Question: Before you say, yeah this question can be duplicate;
<URL>
<URL>
<URL>
<URL>
But there is no solution both freeze pane Horizontal and Vertical.
I have a 'Gridview' like this.

Here is my 'Gridview' code; (Sorry for long code)
'''
<asp:GridView ID="GridView1" runat="server" AutoGenerateColumns="False"
DataSourceID="SqlDataSource1" DataKeyNames ="HESAP_NO,DOVIZ_KOD"
Font-Names="Verdana" Font-Size="Small" AllowSorting="True"
onrowdatabound="GridView1_RowDataBound"
onrowupdating="GridView1_RowUpdating" onrowcommand="GridView1_RowCommand"
PageSize="2" BackColor="White" BorderColor="#999999" BorderStyle="Solid"
BorderWidth="1px" CellPadding="3" ForeColor="Black" GridLines="Vertical" >
<Columns>
<asp:ButtonField ButtonType="Image" ImageUrl="~/images/InsertButton.gif"
CommandName="Insert" />
<asp:ButtonField ButtonType="Image" ImageUrl="~/images/SelectButton.gif"
CommandName="Select" />
<asp:CommandField ShowEditButton="True" ButtonType="Image"
EditImageUrl="~/images/EditButton.gif" cancelimageurl="~/images/CancelButton.gif"
updateimageurl="~/images/UpdateButton.gif" ItemStyle-Wrap="False" >
<ItemStyle Wrap="False"></ItemStyle>
</asp:CommandField>
<asp:TemplateField HeaderText="HESAP" SortExpression="HESAP_NO">
<ItemTemplate>
<asp:Label ID="Label1" runat="server" Text='<%# Bind("HESAP_NO") %>'></asp:Label>
</ItemTemplate>
</asp:TemplateField>
<asp:TemplateField HeaderText="MUSTERI" SortExpression="MUS_K_ISIM">
<ItemTemplate>
<asp:Label ID="Label2" runat="server" Text='<%# Bind("MUS_K_ISIM") %>'></asp:Label>
<asp:SqlDataSource ID="SqlDataSource4" runat="server"
ConnectionString="<%$ ConnectionStrings:SqlServerCstr %>"
InsertCommand="INSERT INTO MEMO
VALUES(@M_HESAP_NO, @S_TARIH, @S_TUTAR, @DOV_KOD, @G_NOT, @G_KISI, 4,
@login, GETDATE())"
SelectCommand="SELECT * FROM MEMO A, P_SONUC B, P_KUR C
WHERE A.S_SONUC = B.SONUC_KOD
AND A.S_KUR = C.DOV_KOD
AND B.LANG = 1
AND ([M_HESAP_NO] = @M_HESAP_NO)"
UpdateCommand="UPDATE MEMO
SET S_SONUC = @SONUC_KOD
WHERE NOT_ID = @NOT_ID"
>
<SelectParameters>
<asp:QueryStringParameter Name="M_HESAP_NO" QueryStringField="T_HESAP_NO"
Type="Int32" />
</SelectParameters>
<InsertParameters>
<asp:ControlParameter Name="M_HESAP_NO" ControlID="Label1" PropertyName="Text" />
<asp:Parameter Name="S_TARIH" Type="DateTime"/>
<asp:Parameter Name="S_TUTAR" />
<asp:Parameter Name="DOV_KOD" />
<asp:Parameter Name="G_NOT" />
<asp:Parameter Name="G_KISI" />
<asp:SessionParameter Name="login" SessionField="login" />
</InsertParameters>
<UpdateParameters>
<asp:Parameter Name="NOT_ID" />
<asp:Parameter Name="SONUC_KOD" />
</UpdateParameters>
</asp:SqlDataSource>
<asp:GridView ID="ChildGridView1" runat="server" DataKeyNames="NOT_ID" Visible="False"
DataSourceID="SqlDataSource4" AutoGenerateColumns="False" >
<Columns>
<asp:CommandField ShowEditButton="True"/>
<asp:TemplateField HeaderText="Not No">
<ItemTemplate>
<asp:Label ID="LabelNotID" runat="server" Text='<%# Eval("NOT_ID") %>'></asp:Label>
</ItemTemplate>
</asp:TemplateField>
<asp:TemplateField HeaderText="Gorusulen">
<ItemTemplate>
<asp:Label ID="LabelGorKisi" runat="server" Text='<%# Eval("G_KISI") %>'></asp:Label>
</ItemTemplate>
</asp:TemplateField>
<asp:TemplateField HeaderText="Gorusen">
<ItemTemplate>
<asp:Label ID="LabelGrKisi" runat="server" Text='<%# Eval("OPERATOR") %>'></asp:Label>
</ItemTemplate>
</asp:TemplateField>
<asp:TemplateField HeaderText="Soz. Tarih">
<ItemTemplate>
<asp:Label ID="LabelSozTarih" runat="server" Text='<%# Eval("S_TARIH","{0:d}") %>'></asp:Label>
</ItemTemplate>
</asp:TemplateField>
<asp:TemplateField HeaderText="Soz. Tutar">
<ItemTemplate>
<asp:Label ID="LabelSozTutar" runat="server" Text='<%# Eval("S_TUTAR","{0:n2}") %>'></asp:Label>
</ItemTemplate>
</asp:TemplateField>
<asp:TemplateField HeaderText="Kur">
<ItemTemplate>
<asp:Label ID="LabelKur" runat="server" Text='<%# Eval("DOV_CINS") %>'></asp:Label>
</ItemTemplate>
</asp:TemplateField>
<asp:TemplateField HeaderText = "Gor. Tarih">
<ItemTemplate>
<asp:Label ID="LabelGorTarih" runat="server" Text='<%# Eval("A_TARIH","{0:dd/MM/yyyy HH:mm}") %>'></asp:Label>
</ItemTemplate>
</asp:TemplateField>
<asp:TemplateField HeaderText = "Soz Durum">
<ItemTemplate>
<asp:Label ID="LabelSozDurum" runat="server" Text='<%# Eval("SONUC_ACK") %>'></asp:Label>
</ItemTemplate>
<EditItemTemplate>
<asp:SqlDataSource ID="SqlDataSource7" runat="server"
ConnectionString="<%$ ConnectionStrings:SqlServerCstr %>"
SelectCommand="SELECT SONUC_KOD, SONUC_ACK FROM P_SONUC WHERE (SONUC_KOD > 3 AND LANG = 1) OR (SONUC_KOD < 0 AND LANG = 1)" >
</asp:SqlDataSource>
<asp:DropDownList id="lstSONUC" runat="server" AppendDataBoundItems="false"
DataSourceID="SqlDataSource7"
DataTextField="SONUC_ACK" DataValueField="SONUC_KOD"
SelectedValue='<%# BIND("SONUC_KOD") %>'>
</asp:DropDownList>
</EditItemTemplate>
</asp:TemplateField>
<asp:TemplateField HeaderText="Not">
<ItemTemplate>
<asp:TextBox ID="TxtNot" runat="server" Text='<%# Eval("G_NOT") %>' Height="35" TextMode="MultiLine" ReadOnly="True">
</asp:TextBox>
</ItemTemplate>
</asp:TemplateField>
</Columns>
</asp:GridView>
<asp:DetailsView id="MemoDetailView" DataSourceID="SqlDataSource4"
Runat="Server" AutoGenerateRows="False" Visible="False" OnModeChanged="MemoDetailView_ModeChanged">
<Fields>
<asp:TemplateField HeaderText = "Gorusulen">
<InsertItemTemplate>
<asp:TextBox ID="txtG_KISI" Text='<%# Bind("G_KISI") %>'
runat="server"></asp:TextBox>
</InsertItemTemplate>
</asp:TemplateField>
<asp:TemplateField HeaderText = "Soz Tarihi">
<InsertItemTemplate>
<cc1:CalendarExtender ID="txtSTR_CalendarExtender" runat="server"
Enabled="True" Format="dd/MM/yyyy" TargetControlID="txtSTR"
PopupButtonID="ImageButton4" PopupPosition="BottomLeft">
</cc1:CalendarExtender>
<br />
<table>
<tr>
<td>
<asp:TextBox ID="txtSTR" Text = '<%# Bind("S_TARIH") %>' runat="server" Height="16px" Width="85px"></asp:TextBox>
</td>
<td>
<asp:Image ID="ImageButton4" runat="server"
ImageUrl="~/images/SmallCalendar.gif"/>
</td>
</tr>
</table>
</InsertItemTemplate>
</asp:TemplateField>
<asp:TemplateField HeaderText = "Odeme Tutari">
<InsertItemTemplate>
<asp:TextBox ID="txtTutar" Text='<%# Bind("S_TUTAR") %>'
runat="server"></asp:TextBox>
</InsertItemTemplate>
</asp:TemplateField>
<asp:TemplateField HeaderText = "Kur">
<InsertItemTemplate>
<asp:SqlDataSource ID="SqlDataSource6" runat="server"
ConnectionString="<%$ ConnectionStrings:SqlServerCstr %>" SelectCommand="SELECT [DOV_KOD],[DOV_CINS] FROM [Scania].[dbo].[P_KUR] ORDER BY [DOV_CINS]">
</asp:SqlDataSource>
<asp:DropDownList id="lstKur" runat="server"
DataSourceID="SqlDataSource6"
DataTextField="DOV_CINS" DataValueField="DOV_KOD"
SelectedValue='<%# BIND("DOV_KOD") %>'>
</asp:DropDownList>
</InsertItemTemplate>
</asp:TemplateField>
<asp:TemplateField HeaderText = "Not">
<InsertItemTemplate>
<asp:TextBox ID="txtG_NOT" Text='<%# Bind("G_NOT") %>'
TextMode="multiline" runat="server" Height="100"></asp:TextBox>
</InsertItemTemplate>
</asp:TemplateField>
</Fields>
</asp:DetailsView>
</ItemTemplate>
<ItemStyle Wrap="False" />
</asp:TemplateField>
<asp:BoundField DataField="TEMSILCI_ACK" HeaderText="TEMSILCI" ReadOnly="True"
SortExpression="TEMSILCI_ACK" ItemStyle-Wrap="False" >
<ItemStyle Wrap="False"></ItemStyle>
</asp:BoundField>
<asp:BoundField DataField="DOVIZ_CINS" HeaderText="KUR"
SortExpression="DOVIZ_CINS" readonly="true"/>
<asp:BoundField DataField="0-30" HeaderText="0-30" ReadOnly="True"
SortExpression="0-30" DataFormatString="{0:n2}" />
<asp:BoundField DataField="31-60" HeaderText="31-60" ReadOnly="True"
SortExpression="31-60" DataFormatString="{0:n2}"/>
<asp:BoundField DataField="61-90" HeaderText="61-90" ReadOnly="True"
SortExpression="61-90" DataFormatString="{0:n2}"/>
<asp:BoundField DataField="90+" HeaderText="90+" ReadOnly="True"
SortExpression="90+" DataFormatString="{0:n2}"/>
<asp:BoundField DataField="TOPLAM" HeaderText="TOPLAM" ReadOnly="True"
SortExpression="TOPLAM" DataFormatString="{0:n2}"/>
<asp:BoundField DataField="TOP_GECIKME" HeaderText="GECIK. FAIZI"
ReadOnly="True" SortExpression="TOP_GECIKME" DataFormatString="{0:n2}"/>
<%-- <asp:BoundField DataField="FAALIYET_ACK" HeaderText="FAALIYET"
SortExpression="FAALIYET_ACK" readonly="true" ItemStyle-Wrap="False" >
<ItemStyle Wrap="False"></ItemStyle>
</asp:BoundField>--%>
<%-- <asp:BoundField DataField="TEMSILCI_ACK" HeaderText="TEMSILCI"
SortExpression="TEMSILCI_ACK" readonly="true" ItemStyle-Wrap="False" >
<ItemStyle Wrap="False"></ItemStyle>
</asp:BoundField>--%>
<asp:TemplateField HeaderText="STATU" HeaderStyle-ForeColor="Blue">
<ItemTemplate>
<asp:SqlDataSource ID="SqlDataSource2" runat="server"
ConnectionString="<%$ ConnectionStrings:SqlServerCstr %>"
SelectCommand="SELECT B.T_ST_ID, B.T_ST_ACK, C.T_SR_ID, C.T_SR_ACK,
CONVERT(VARCHAR(10),A.NOTER_TAR,103) AS NOTER_TAR,
CONVERT(VARCHAR(10),A.ICRA_TAR,103) AS ICRA_TAR,
CONVERT(VARCHAR(10),A.HACIZ_TAR,103) AS HACIZ_TAR, A.YAK_EMIR, D.SONUC_ACK, A.T_NOT
FROM TAKIP A, P_TAKIP_ST B, P_TAKIP_SR C, P_SONUC D
WHERE A.T_STATU = B.T_ST_ID
AND A.T_SRM = C.T_SR_ID
AND A.YAK_EMIR = D.SONUC_KOD
AND B.LANG = 1
AND D.LANG = 1
AND T_HESAP_NO = @T_HESAP_NO ">
<SelectParameters>
<asp:Parameter Name="T_HESAP_NO" Type="String" />
</SelectParameters>
</asp:SqlDataSource>
<asp:Label ID="lblSTATU" runat="server">
</asp:Label>
</ItemTemplate>
<EditItemTemplate>
<asp:SqlDataSource ID="SqlDataSource2" runat="server"
ConnectionString="<%$ ConnectionStrings:SqlServerCstr %>"
SelectCommand="SELECT B.T_ST_ID, B.T_ST_ACK, C.T_SR_ID, C.T_SR_ACK,
CONVERT(VARCHAR(10),A.NOTER_TAR,103) AS NOTER_TAR,
CONVERT(VARCHAR(10),A.ICRA_TAR,103) AS ICRA_TAR,
CONVERT(VARCHAR(10),A.HACIZ_TAR,103) AS HACIZ_TAR, A.YAK_EMIR, D.SONUC_ACK, A.T_NOT
FROM TAKIP A, P_TAKIP_ST B, P_TAKIP_SR C, P_SONUC D
WHERE A.T_STATU = B.T_ST_ID
AND A.T_SRM = C.T_SR_ID
AND A.YAK_EMIR = D.SONUC_KOD
AND B.LANG = 1
AND D.LANG = 1
AND T_HESAP_NO = @T_HESAP_NO ">
<SelectParameters>
<asp:Parameter Name="T_HESAP_NO" Type="String" />
</SelectParameters>
</asp:SqlDataSource>
<asp:DropDownList id="lstSTATU" runat="server" AutoPostBack="true"
DataSourceID="SqlDataSource3"
DataTextField="T_ST_ACK" DataValueField="T_ST_ID" Enabled="True"
Font-Names="Verdana" Font-Size="Small"
>
</asp:DropDownList>
</EditItemTemplate>
<HeaderStyle ForeColor="White"></HeaderStyle>
</asp:TemplateField>
<asp:TemplateField HeaderText="SORUMLU" HeaderStyle-ForeColor="Blue" ItemStyle-Wrap="False">
<ItemTemplate>
<asp:Label ID="lblSRM" runat="server">
</asp:Label>
</ItemTemplate>
<EditItemTemplate>
<asp:SqlDataSource ID="SqlDataSource5" runat="server"
ConnectionString="<%$ ConnectionStrings:SqlServerCstr %>"
SelectCommand="SELECT [T_SR_ID], [T_SR_ACK], T_ST_ID FROM [P_TAKIP_SR]"
FilterExpression="T_ST_ID = '{0}'">
<FilterParameters>
<asp:ControlParameter Name="categoryParam" ControlID="lstSTATU"
PropertyName="SelectedValue" />
</FilterParameters>
</asp:SqlDataSource>
<asp:DropDownList id="lstSORUMLU" runat="server"
DataSourceID="SqlDataSource5"
DataTextField="T_SR_ACK" DataValueField="T_SR_ID" Font-Names="Verdana"
Font-Size="Small">
</asp:DropDownList>
</EditItemTemplate>
<HeaderStyle ForeColor="White"></HeaderStyle>
<ItemStyle Wrap="False"></ItemStyle>
</asp:TemplateField>
<asp:TemplateField HeaderText="NOTER TAR." ItemStyle-Wrap="False" HeaderStyle-Wrap="False" HeaderStyle-ForeColor="Blue">
<EditItemTemplate>
<cc1:CalendarExtender ID="txtNTR_CalendarExtender" runat="server"
Enabled="True" Format="dd/MM/yyyy" TargetControlID="txtNTR"
PopupButtonID="ImageButton1" PopupPosition="BottomLeft">
</cc1:CalendarExtender>
<br />
<table>
<tr>
<td>
<asp:TextBox ID="txtNTR" runat="server" Height="16px" Width="85px"></asp:TextBox>
</td>
<td>
<asp:Image ID="ImageButton1" runat="server"
ImageUrl="~/images/SmallCalendar.gif"/>
</td>
</tr>
</table>
</EditItemTemplate>
<ItemTemplate>
<asp:Label ID="lblNTR" runat="server">
</asp:Label>
</ItemTemplate>
<HeaderStyle Wrap="False" ForeColor="White"></HeaderStyle>
<ItemStyle Wrap="False"></ItemStyle>
</asp:TemplateField>
<asp:TemplateField HeaderText="ICRA TAR." ItemStyle-Wrap="False" HeaderStyle-Wrap="False" HeaderStyle-ForeColor="Blue">
<EditItemTemplate>
<cc1:CalendarExtender ID="txtITR_CalendarExtender" runat="server"
Enabled="True" Format="dd/MM/yyyy" TargetControlID="txtITR"
PopupButtonID="ImageButton2" PopupPosition="BottomLeft">
</cc1:CalendarExtender>
<br />
<table>
<tr>
<td>
<asp:TextBox ID="txtITR" runat="server" Height="16px" Width="85px"></asp:TextBox>
</td>
<td>
<asp:Image ID="ImageButton2" runat="server"
ImageUrl="~/images/SmallCalendar.gif"/>
</td>
</tr>
</table>
</EditItemTemplate>
<ItemTemplate>
<asp:Label ID="lblITR" runat="server">
</asp:Label>
</ItemTemplate>
<HeaderStyle Wrap="False" ForeColor="White"></HeaderStyle>
<ItemStyle Wrap="False"></ItemStyle>
</asp:TemplateField>
<asp:TemplateField HeaderText="FIILI HACIZ TAR." ItemStyle-Wrap="False" HeaderStyle-Wrap="False" HeaderStyle-ForeColor="Blue">
<EditItemTemplate>
<cc1:CalendarExtender ID="txtHTR_CalendarExtender" runat="server"
Enabled="True" Format="dd/MM/yyyy" TargetControlID="txtHTR"
PopupButtonID="ImageButton3" PopupPosition="BottomLeft">
</cc1:CalendarExtender>
<br />
<table>
<tr>
<td>
<asp:TextBox ID="txtHTR" runat="server" Height="16px" Width="85px"></asp:TextBox>
</td>
<td>
<asp:Image ID="ImageButton3" runat="server"
ImageUrl="~/images/SmallCalendar.gif"/>
</td>
</tr>
</table>
</EditItemTemplate>
<ItemTemplate>
<asp:Label ID="lblHTR" runat="server">
</asp:Label>
</ItemTemplate>
<HeaderStyle Wrap="False" ForeColor="White"></HeaderStyle>
<ItemStyle Wrap="False"></ItemStyle>
</asp:TemplateField>
<asp:TemplateField HeaderText="YAK. EMRI" ItemStyle-Wrap="False" HeaderStyle-Wrap="False" HeaderStyle-ForeColor="Blue">
<EditItemTemplate>
<asp:DropDownList ID="lstYEM" runat="server"
DataSourceID="SqlDataSource6" DataTextField="SONUC_ACK"
DataValueField="SONUC_KOD" Font-Names="Verdana" Font-Size="Small">
</asp:DropDownList>
<asp:SqlDataSource ID="SqlDataSource6" runat="server"
ConnectionString="<%$ ConnectionStrings:SqlServerCstr %>"
SelectCommand="SELECT * FROM [P_SONUC] WHERE ([SONUC_KOD] &lt; @SONUC_KOD)AND LANG = 1">
<SelectParameters>
<asp:Parameter DefaultValue="4" Name="SONUC_KOD" Type="Int16" />
</SelectParameters>
</asp:SqlDataSource>
</EditItemTemplate>
<ItemTemplate>
<asp:Label ID="lblYEM" runat="server">
</asp:Label>
</ItemTemplate>
<HeaderStyle Wrap="False" ForeColor="White"></HeaderStyle>
<ItemStyle Wrap="False"></ItemStyle>
</asp:TemplateField>
<asp:TemplateField HeaderText="NOT" HeaderStyle-ForeColor="Blue" ItemStyle-Wrap="False">
<ItemTemplate>
<asp:TextBox ID="txlbTNOT" runat="server" ReadOnly = "true" TextMode="MultiLine">
</asp:TextBox>
</ItemTemplate>
<EditItemTemplate>
<asp:TextBox ID="txtTNOT" runat="server" Height="35" TextMode="MultiLine" DataSourceID="SqlDataSource8"></asp:TextBox>
<asp:SqlDataSource ID="SqlDataSource8" runat="server"
ConnectionString="<%$ ConnectionStrings:SqlServerCstr %>"
SelectCommand="SELECT [T_NOT] FROM [TAKIP] WHERE T_HESAP_NO = @T_HESAP_NO ">
<SelectParameters>
<asp:Parameter Name="T_HESAP_NO" Type="String" />
</SelectParameters>
</asp:SqlDataSource>
</EditItemTemplate>
<HeaderStyle ForeColor="White"></HeaderStyle>
<ItemStyle Wrap="False"></ItemStyle>
</asp:TemplateField>
</Columns>
<FooterStyle BackColor="#CCCCCC" />
<PagerStyle BackColor="#999999" ForeColor="Black" HorizontalAlign="Center" />
<SelectedRowStyle BackColor="#FFFFCC" Font-Bold="True" ForeColor="Black" />
<HeaderStyle BackColor="Blue" Font-Bold="True" ForeColor="White" />
<AlternatingRowStyle BackColor="#CCCCCC" />
</asp:GridView>
'''
What i want is, classic 'Header' freeze pane when i scroll down AND after 'TEMSILCI' column freeze pane when i scroll right. (TEMSILCI column should stable, other columns moves when i scroll right)
Is it possible with CSS or other way?
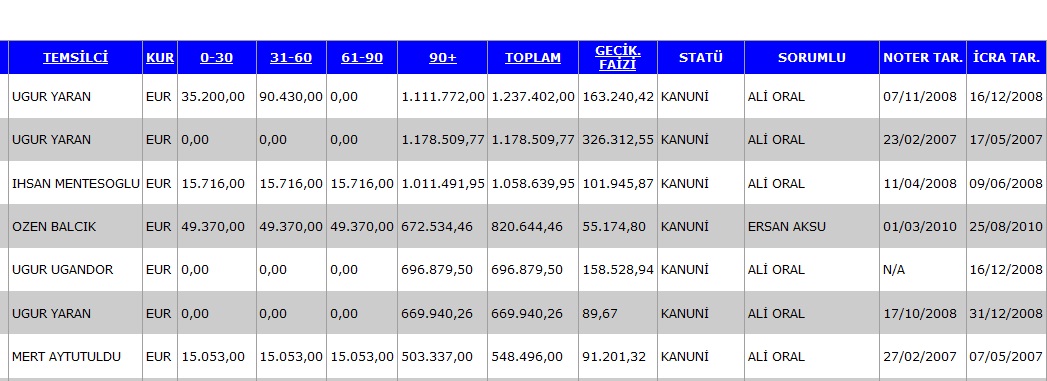
Answer: I am able to freeze Headers easily and had have some luck with freezing any column you want. But horizontal scroll is an issue. For headers I have used Css and for columns I am manipulating css with help of jquery. With more tweaking it can be achieved.
'''
<div class="container">
<asp:GridView ID="grdview_items" runat="server"
DataSourceID="SDS_items"
EnableViewState="false" Width="800">
<HeaderStyle CssClass="grdview_headers" />
<Columns>
<asp:TemplateField HeaderStyle-Width="200px" ItemStyle-Width="200px" HeaderText="Item1"><ItemTemplate></ItemTemplate></asp:TemplateField>
<asp:TemplateField HeaderStyle-Width="300px" ItemStyle-Width="300px" HeaderText="Item2"><ItemTemplate></ItemTemplate></asp:TemplateField>
<asp:TemplateField HeaderStyle-Width="300px" ItemStyle-Width="300px" HeaderText="Item3"><ItemTemplate></ItemTemplate></asp:TemplateField>
</Columns>
</asp:GridView>
</div>
<style>
.container
{
overflow:auto;
margin-left:10px;
height:300px;
width:710px;
}
.grdview_headers
{
color:#330000;
position:absolute;
display:block;
width:790px;
margin-top:-1px;
}
</style>
<script type="text/javascript">
$(document).ready(function () {
$('.container tr>td:nth-child(2)').css("background-color", "#EAEAEA").css("position", "absolute");
});
</script>
'''